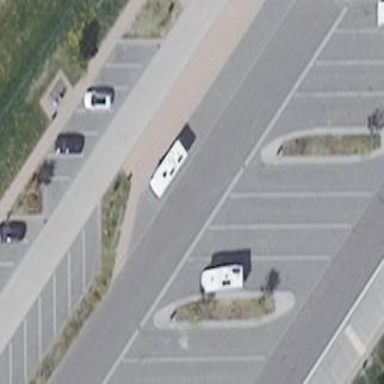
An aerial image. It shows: Parking area with surface.